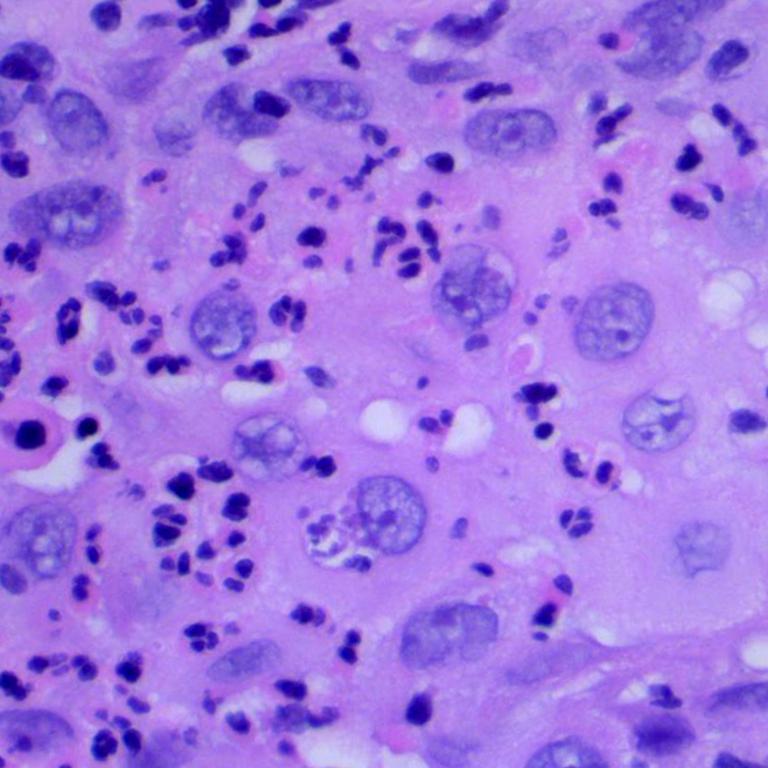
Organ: lung
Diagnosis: squamous carcinomas